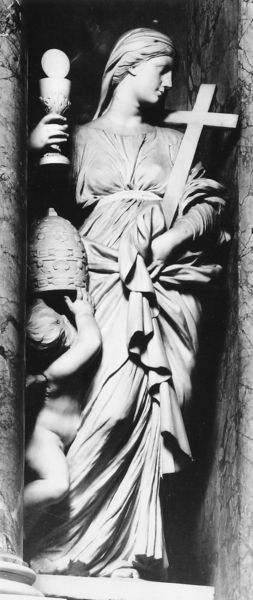
Titel: Denkmal für Clemens IX
Künstler: Cosimo Fancelli
Standort: Rom, S. Maria Maggiore (EU - I - Latium)
Schlagwörter: gott, nackt, weiß, frau, kleid, marmor, schwarz, säule, gürtel, schleier, haube, falten, sockel, gewand, kelch, kind, mutter, krone, engel, statue, füße, church, crown, hall, religious, dress, woman, faltenwurf, foto, nische, kreuz, schwarzweiß, wine, angel, mythology, stone, hostie, tiara, boy, child, heilige, niesche, pokal, maria, black and white, mother, myth, saint, cross, glass, photo, sculpture, virgin, cherub, marble, jesus, religion, christ, crucifix, cup, figure, kreu, mary, christianity, blessing, alley, body, short, tall, niche, holy, blood, chalice, host, bread, mitra, marbel, miter, nun, disciple, stabat mater, communion, challice, mitra kreuz kelch putto hostie, calice, wafer